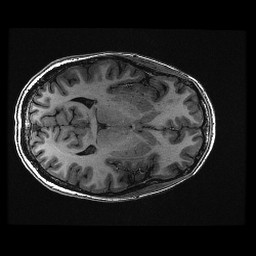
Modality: T1w
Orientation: axial
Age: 24
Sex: female
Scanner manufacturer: ge
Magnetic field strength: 3 T
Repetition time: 0.008848 s
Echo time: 0.003544 s